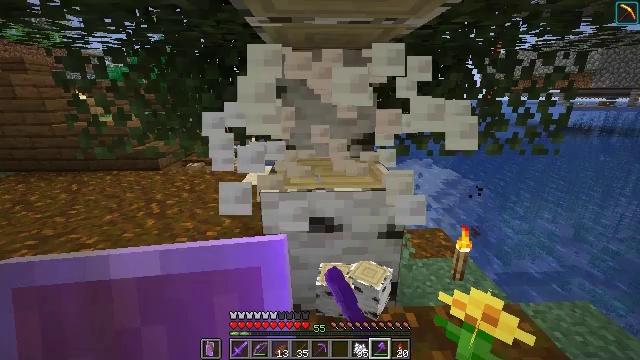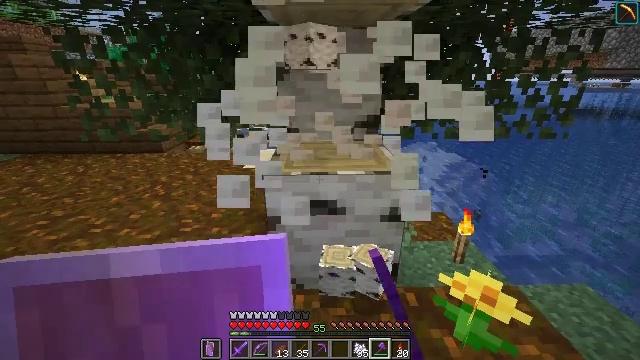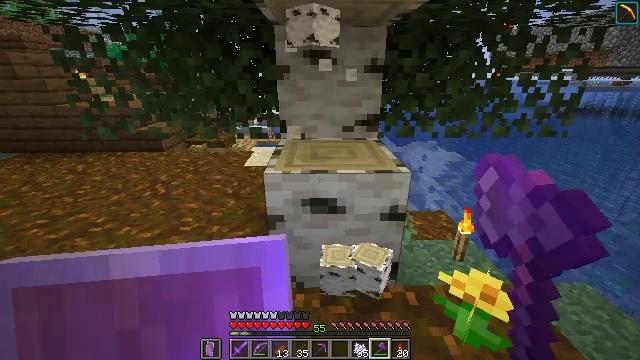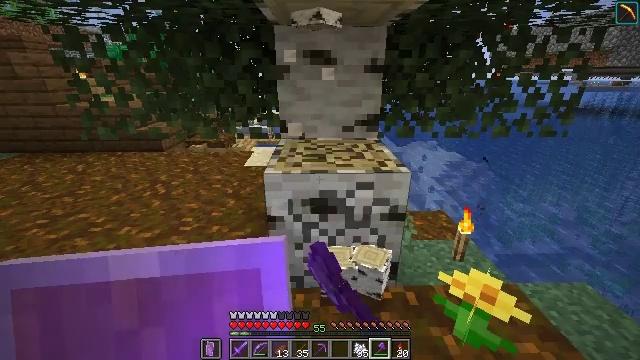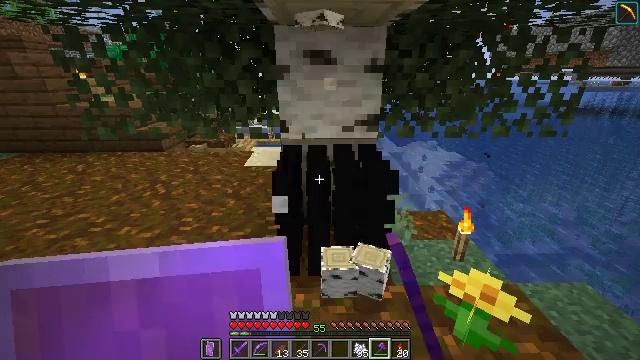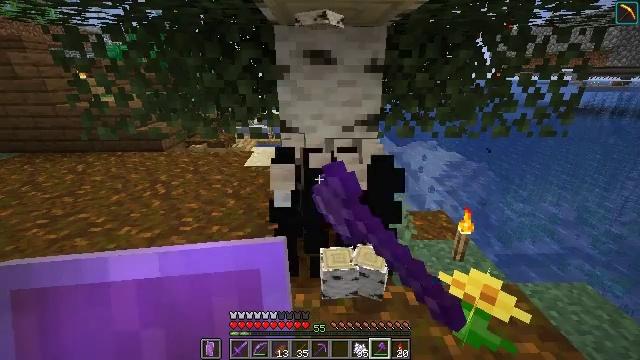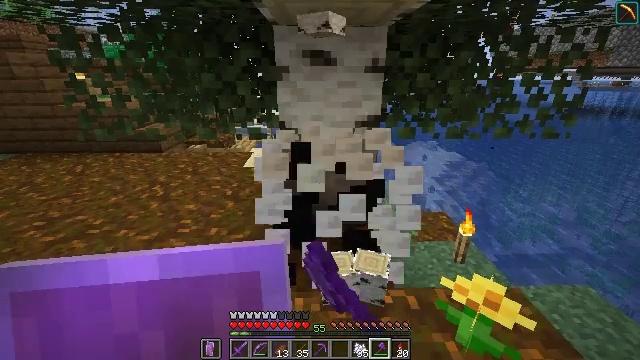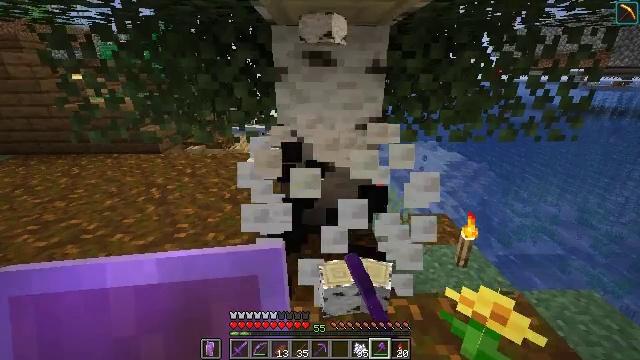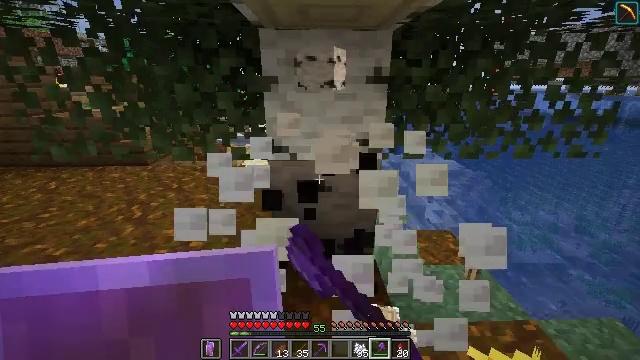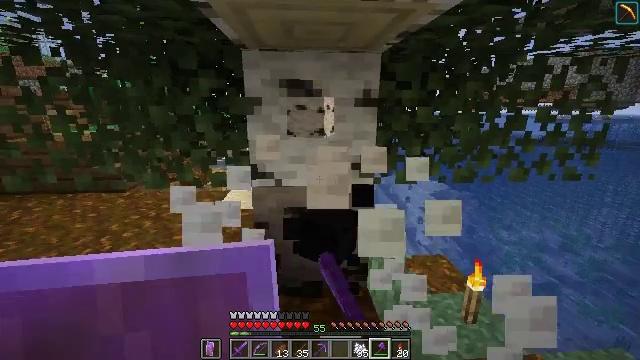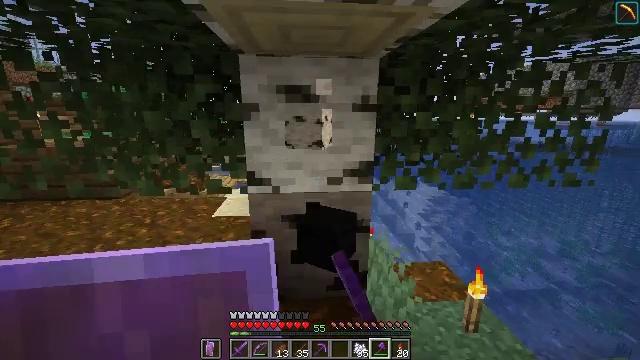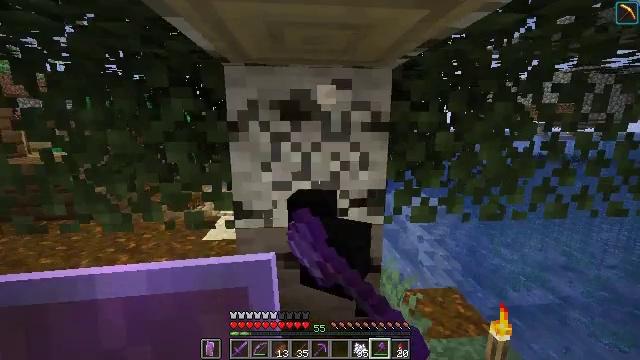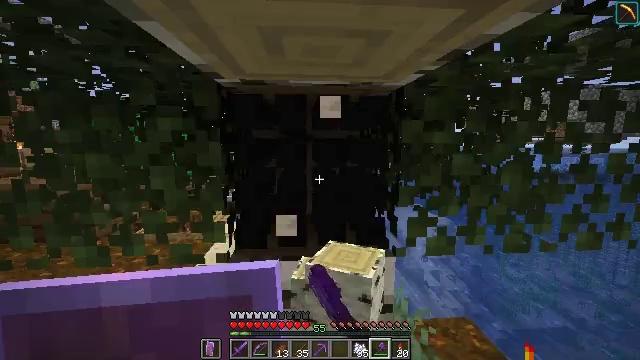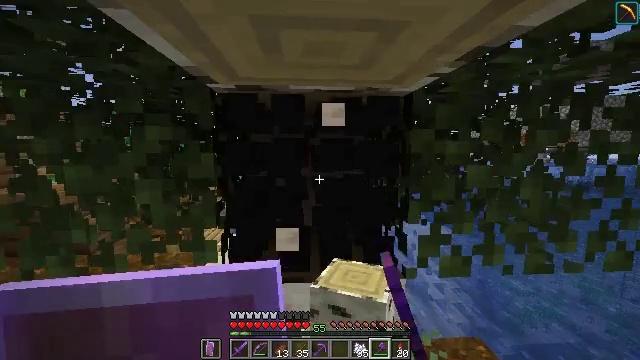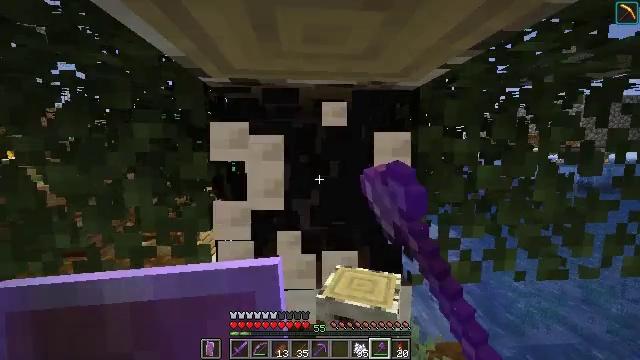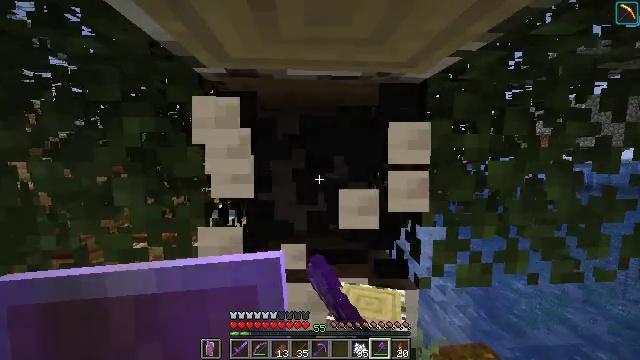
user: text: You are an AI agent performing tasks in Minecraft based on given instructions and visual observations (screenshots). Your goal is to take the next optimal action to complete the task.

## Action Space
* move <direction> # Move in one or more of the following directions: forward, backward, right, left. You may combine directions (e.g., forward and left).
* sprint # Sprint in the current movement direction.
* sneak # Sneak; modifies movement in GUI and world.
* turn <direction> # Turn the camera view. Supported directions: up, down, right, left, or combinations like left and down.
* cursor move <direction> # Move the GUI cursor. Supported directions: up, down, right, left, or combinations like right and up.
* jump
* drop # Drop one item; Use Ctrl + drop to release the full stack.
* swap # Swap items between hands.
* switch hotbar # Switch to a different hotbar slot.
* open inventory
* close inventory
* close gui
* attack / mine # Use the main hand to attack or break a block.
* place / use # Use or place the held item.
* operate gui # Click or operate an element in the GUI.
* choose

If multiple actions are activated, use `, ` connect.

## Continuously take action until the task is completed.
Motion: motion action
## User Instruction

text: Gather birch log for crafting.
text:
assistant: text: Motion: turn down, attack / mine
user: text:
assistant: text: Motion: attack / mine
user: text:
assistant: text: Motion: attack / mine
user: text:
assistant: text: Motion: attack / mine
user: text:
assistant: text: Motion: attack / mine
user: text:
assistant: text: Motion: move forward, attack / mine
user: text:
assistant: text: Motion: move forward, attack / mine
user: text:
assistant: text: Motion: move forward, turn up, attack / mine
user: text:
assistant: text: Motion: move forward, turn right and up, attack / mine
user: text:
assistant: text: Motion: move forward, turn up, attack / mine
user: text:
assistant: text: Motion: move forward, turn up, attack / mine
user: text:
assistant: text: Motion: move forward, turn up, attack / mine
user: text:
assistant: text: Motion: turn up, attack / mine
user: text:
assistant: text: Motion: attack / mine
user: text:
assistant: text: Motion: attack / mine
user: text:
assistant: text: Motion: turn down, attack / mine
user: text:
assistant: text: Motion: turn down, attack / mine
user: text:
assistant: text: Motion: turn down, attack / mine
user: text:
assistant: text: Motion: turn down, attack / mine
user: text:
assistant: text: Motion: turn down, attack / mine
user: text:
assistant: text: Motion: attack / mine
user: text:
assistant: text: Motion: attack / mine
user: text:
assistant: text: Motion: attack / mine
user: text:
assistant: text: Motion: attack / mine
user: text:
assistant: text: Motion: attack / mine
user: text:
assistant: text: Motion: attack / mine
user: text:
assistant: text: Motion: turn up, attack / mine
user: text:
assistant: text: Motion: turn right and up
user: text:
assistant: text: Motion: turn up, attack / mine
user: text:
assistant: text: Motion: attack / mine